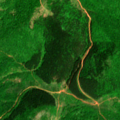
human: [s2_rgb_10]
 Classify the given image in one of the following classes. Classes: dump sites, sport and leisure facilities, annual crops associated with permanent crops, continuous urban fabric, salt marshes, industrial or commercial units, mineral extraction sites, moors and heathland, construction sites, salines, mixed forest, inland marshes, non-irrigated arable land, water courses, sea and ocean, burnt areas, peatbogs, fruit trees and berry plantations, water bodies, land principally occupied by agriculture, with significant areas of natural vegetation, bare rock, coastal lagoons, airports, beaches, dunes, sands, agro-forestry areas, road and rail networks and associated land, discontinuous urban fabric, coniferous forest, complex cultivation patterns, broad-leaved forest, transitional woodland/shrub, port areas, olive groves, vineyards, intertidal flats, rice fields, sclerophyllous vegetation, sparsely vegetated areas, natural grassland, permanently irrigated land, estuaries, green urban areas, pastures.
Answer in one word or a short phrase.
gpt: broad-leaved forest, coniferous forest, mixed forest, natural grassland, transitional woodland/shrub